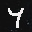
Label: 4